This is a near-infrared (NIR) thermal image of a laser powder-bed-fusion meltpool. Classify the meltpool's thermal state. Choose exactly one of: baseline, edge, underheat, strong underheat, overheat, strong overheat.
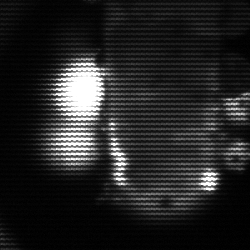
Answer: strong underheat